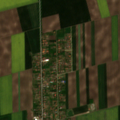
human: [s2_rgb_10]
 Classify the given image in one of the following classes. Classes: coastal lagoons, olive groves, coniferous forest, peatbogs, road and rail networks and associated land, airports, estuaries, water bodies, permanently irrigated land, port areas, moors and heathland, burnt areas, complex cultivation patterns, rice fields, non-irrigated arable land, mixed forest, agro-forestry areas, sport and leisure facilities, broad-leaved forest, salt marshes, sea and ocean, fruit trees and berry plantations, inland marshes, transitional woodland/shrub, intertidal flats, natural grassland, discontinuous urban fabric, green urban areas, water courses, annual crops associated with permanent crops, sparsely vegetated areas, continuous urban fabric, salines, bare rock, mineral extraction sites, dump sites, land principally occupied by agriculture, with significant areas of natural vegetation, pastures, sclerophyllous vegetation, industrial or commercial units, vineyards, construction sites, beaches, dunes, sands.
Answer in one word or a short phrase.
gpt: discontinuous urban fabric, non-irrigated arable land